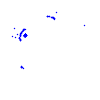
Particle: proton